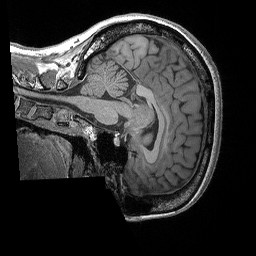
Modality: T1w
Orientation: sagittal
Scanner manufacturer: siemens
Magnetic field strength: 3 T
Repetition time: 2.3 s
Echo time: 0.00298 s